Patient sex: M
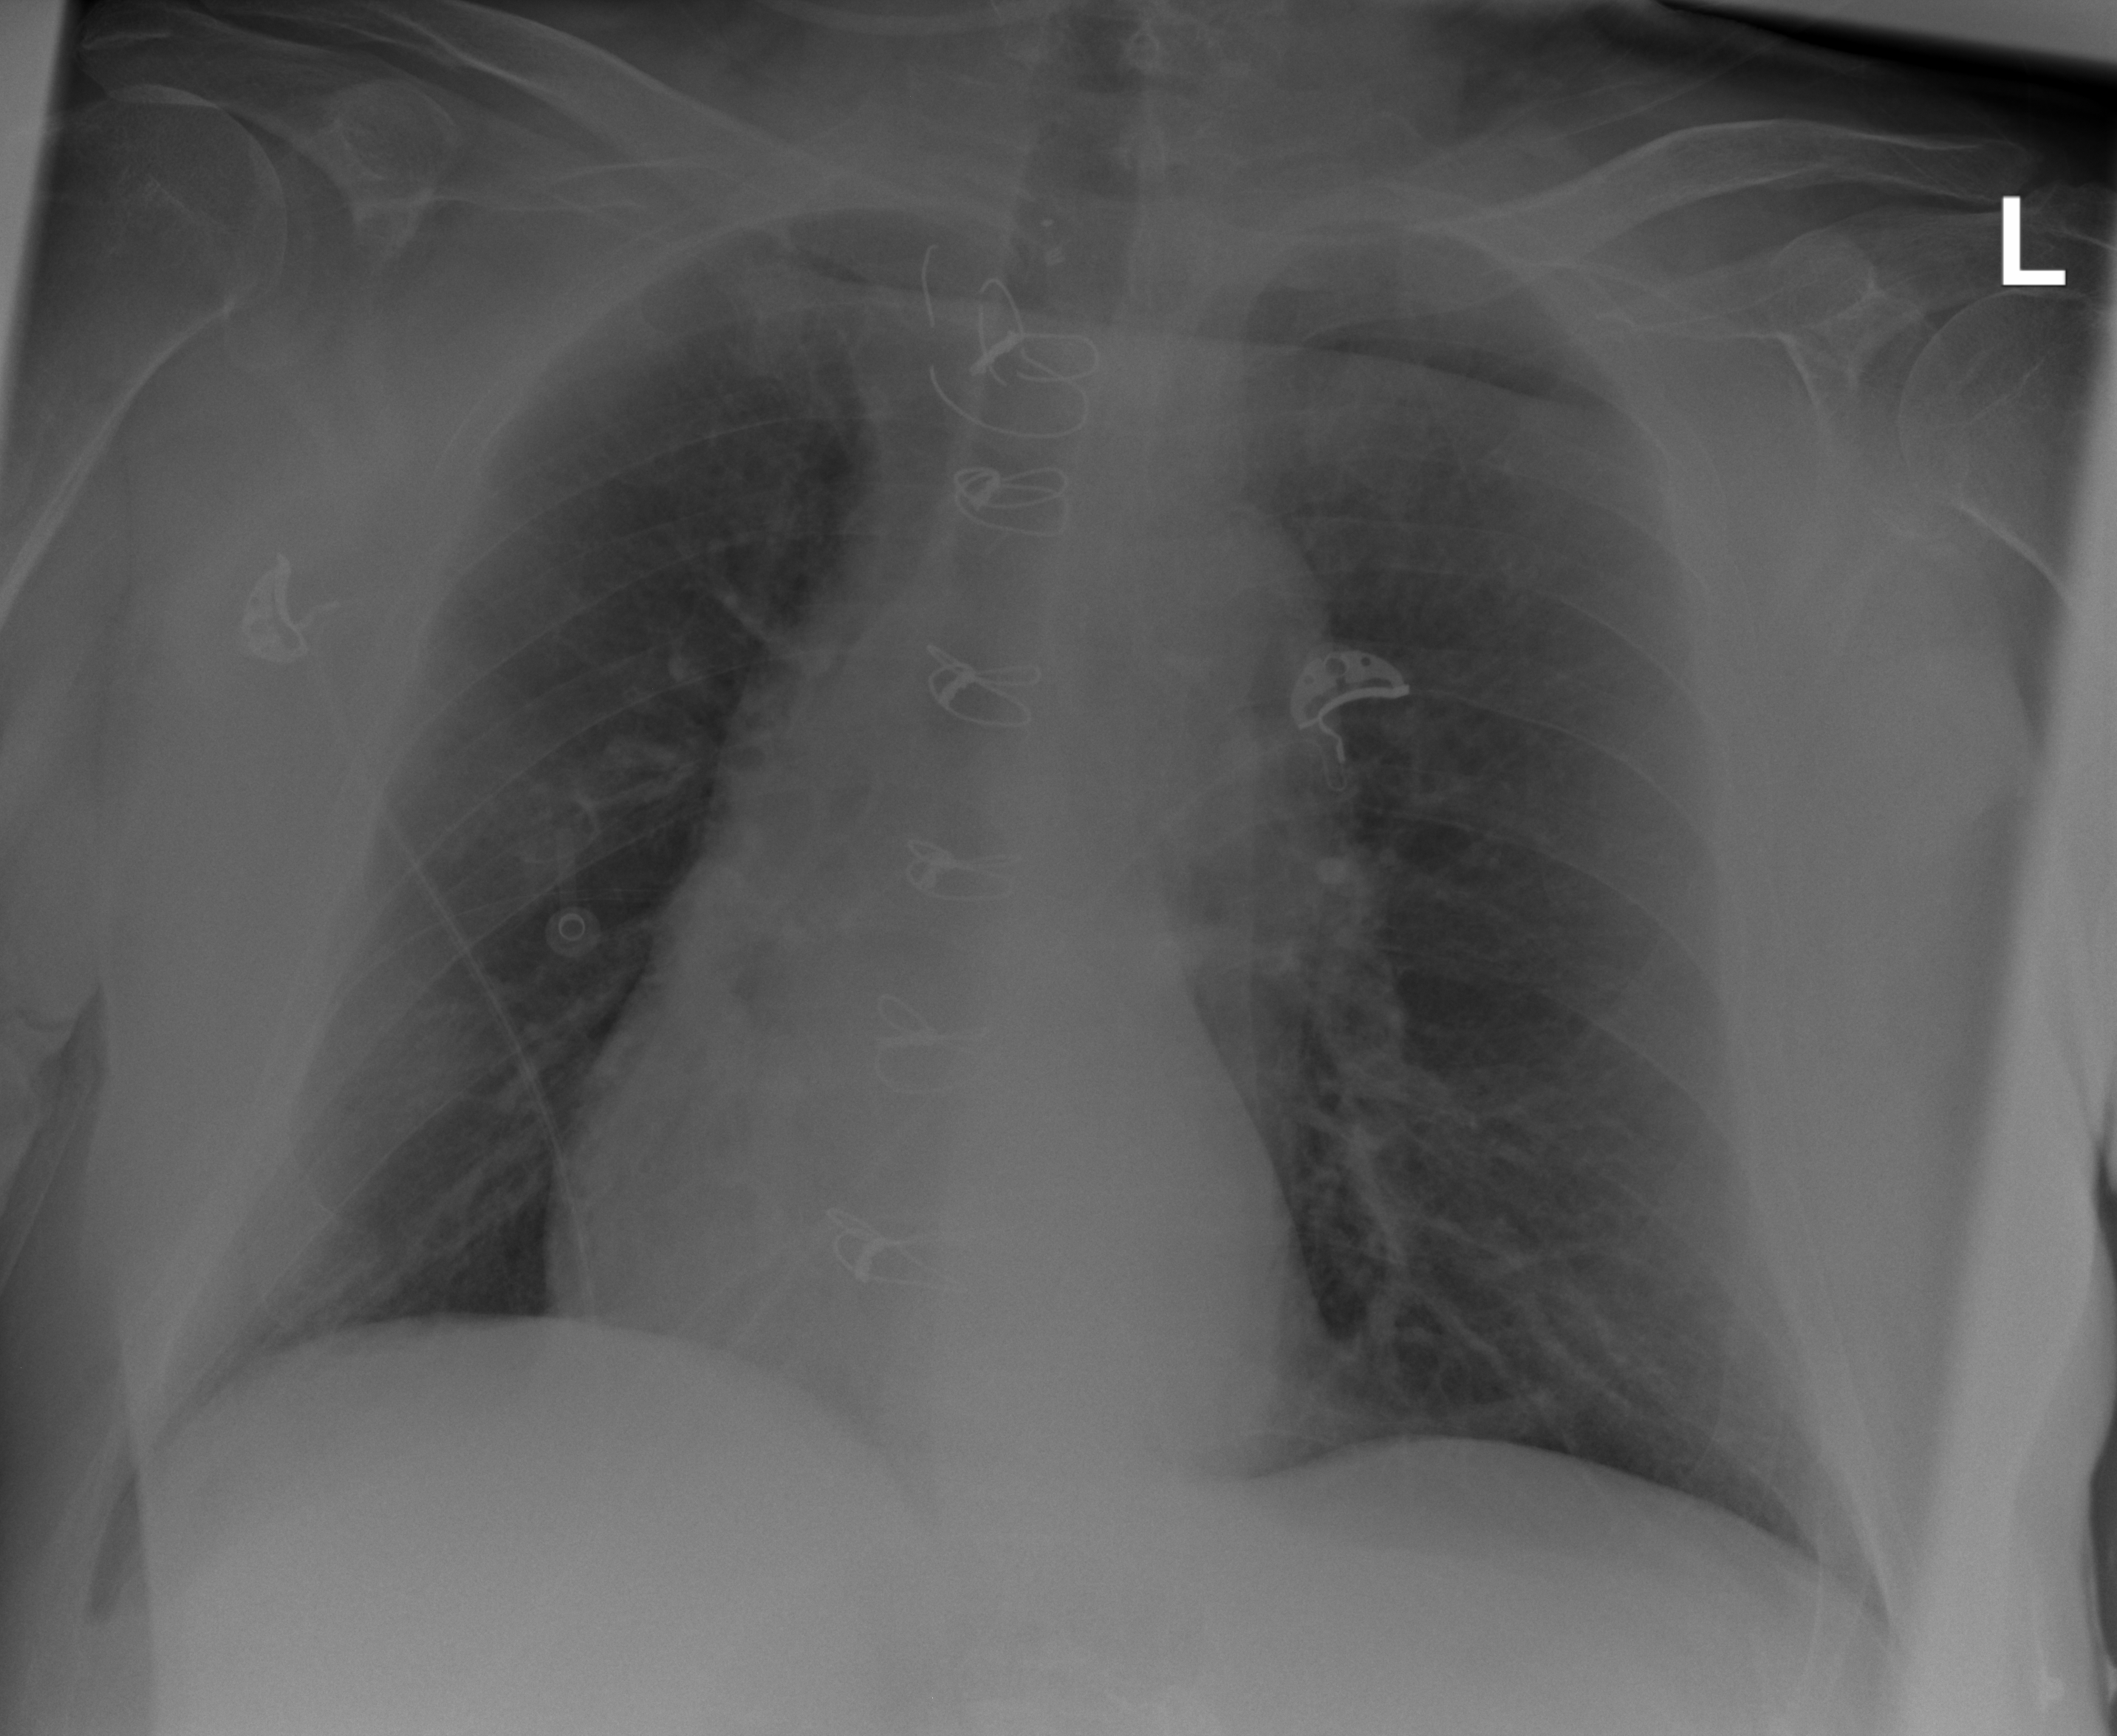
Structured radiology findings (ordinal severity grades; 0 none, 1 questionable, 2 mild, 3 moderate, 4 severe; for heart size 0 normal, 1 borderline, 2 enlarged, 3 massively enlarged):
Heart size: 1
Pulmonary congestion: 1
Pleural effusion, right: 0
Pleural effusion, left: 0
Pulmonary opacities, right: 0
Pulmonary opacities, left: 0
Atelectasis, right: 2
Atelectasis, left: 0